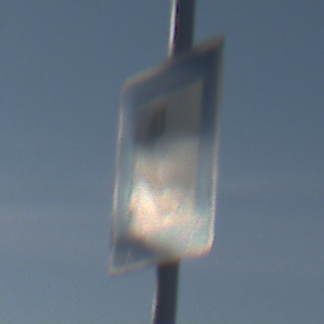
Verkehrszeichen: Fernsprecher
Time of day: MorningAfternoon
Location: Outdoor (Nature)
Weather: Clear
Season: Winter
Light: Natural